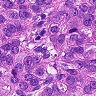
Metastatic tissue present: yes